Question: I have install elastic search 5.2.0 working fine,
when i am trying to install X-pack to kibana
'''
....in> kibana-plugin.bat install x-pack
'''
after restarting my Kibana.bat file(..\kibana-5.2.0-windows-x86\kibana-5.2.0-windows-x86in) getting following error ....
> [
Refere following image for more details....
<URL>
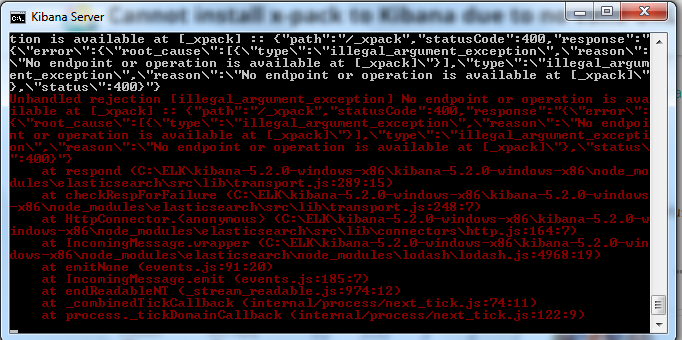
Answer: This is because of x-pack was not installed in elastic search
Install X-pack on elastic as well then run kibana;
Run following command to bin directory of ES
'''
bin/elasticsearch-plugin install x-pack
'''